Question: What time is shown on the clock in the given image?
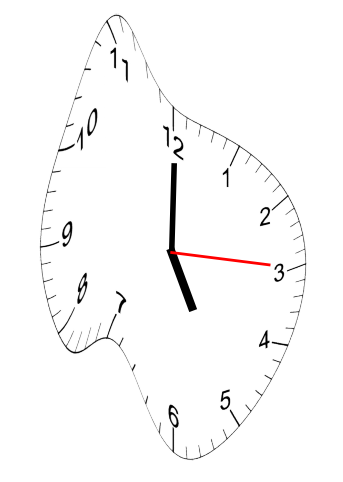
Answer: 05:00:15